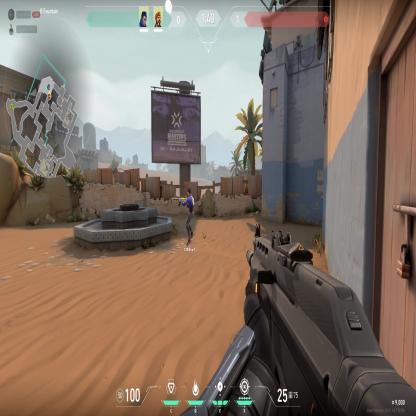
Label: teammate